Chest X-ray. View position: AP
Patient age: 21
Patient sex: F
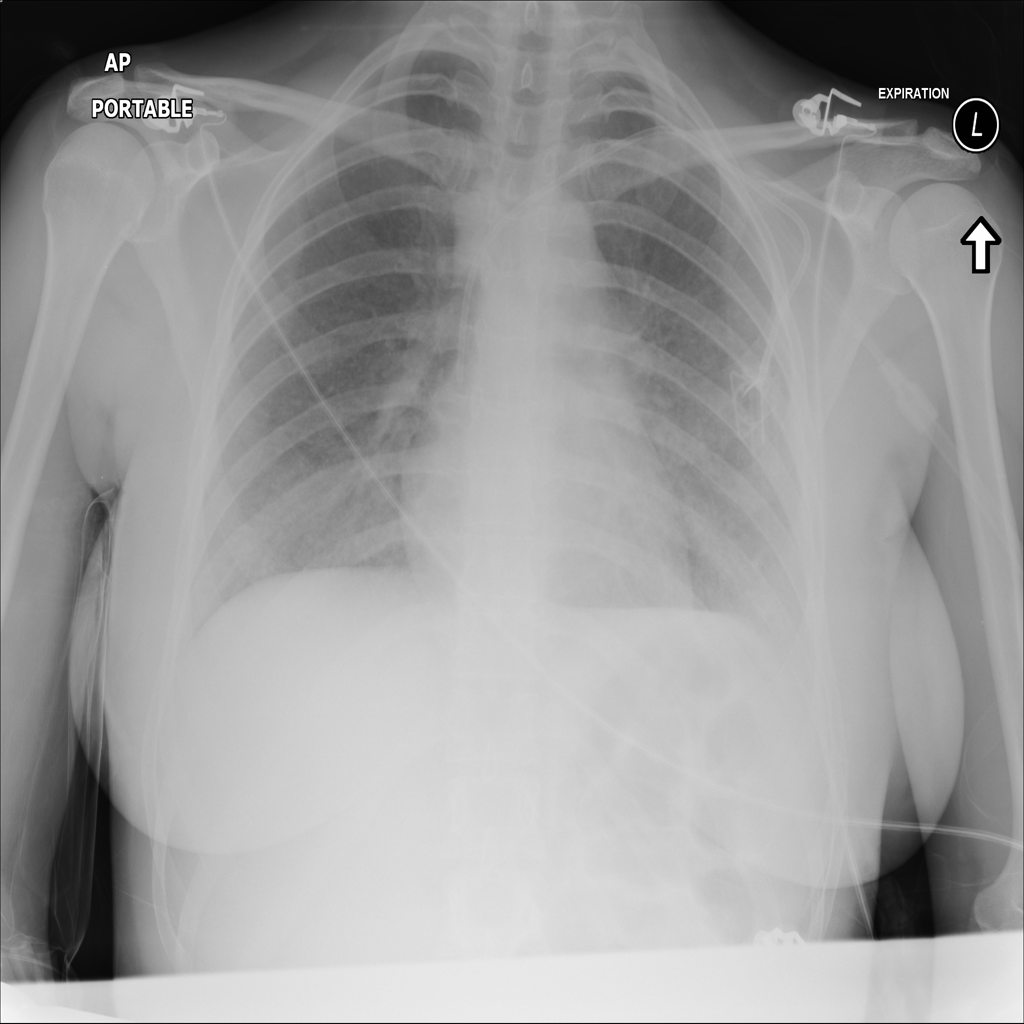
Finding: Pneumothorax